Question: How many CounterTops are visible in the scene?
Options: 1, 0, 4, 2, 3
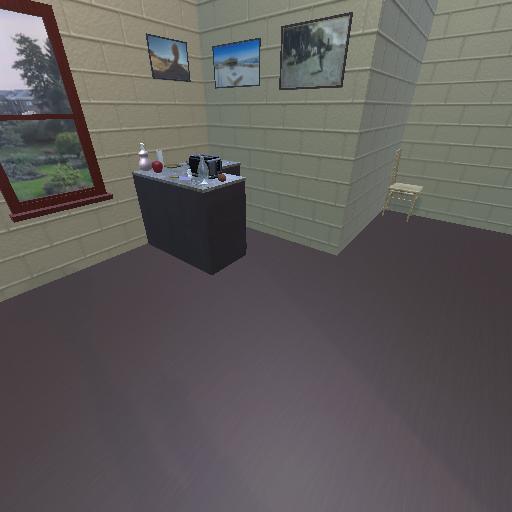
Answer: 1